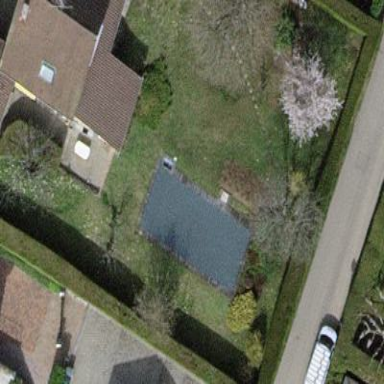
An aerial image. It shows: Swimming pool located in leisure land.